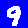
Digit: 9